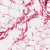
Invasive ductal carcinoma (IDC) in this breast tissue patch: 0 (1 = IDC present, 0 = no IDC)